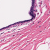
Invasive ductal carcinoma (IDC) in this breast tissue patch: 0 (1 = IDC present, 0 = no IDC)